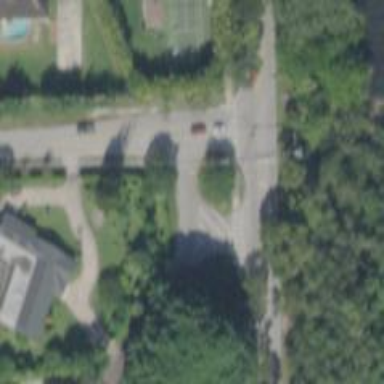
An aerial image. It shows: Crossing on asphalt cycleway.